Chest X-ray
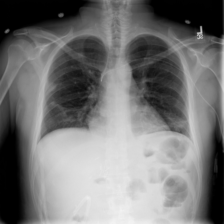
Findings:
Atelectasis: negative
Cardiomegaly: negative
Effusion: negative
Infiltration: positive
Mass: negative
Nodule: negative
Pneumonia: negative
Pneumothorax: negative
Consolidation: negative
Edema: negative
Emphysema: negative
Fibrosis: negative
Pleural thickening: negative
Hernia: negative